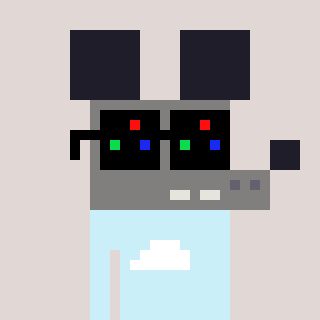
a pixel art character with square black sunglasses, a mouse-shaped head and a cold-colored body on a warm background